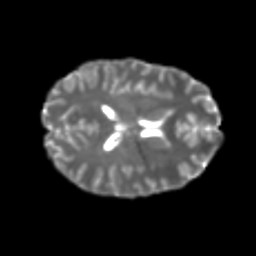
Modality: T2w
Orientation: axial
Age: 26
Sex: female
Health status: healthy
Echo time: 0.074 s